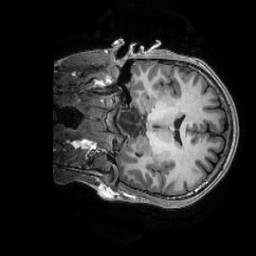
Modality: T1w
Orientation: coronal
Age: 31
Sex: male
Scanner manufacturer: ge
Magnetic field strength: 3 T
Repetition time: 0.0073 s
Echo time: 0.003 s